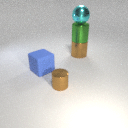
large brown metal cylinder behind large blue rubber cube